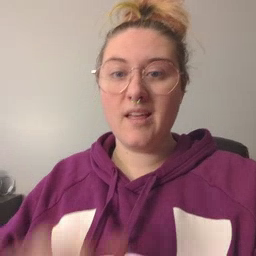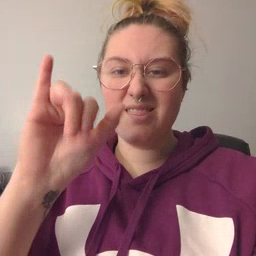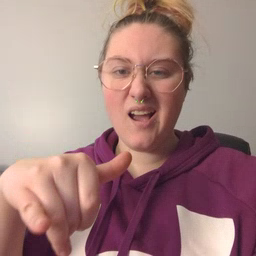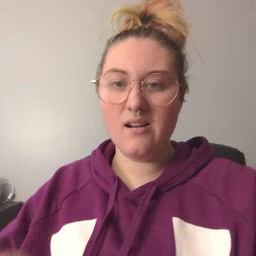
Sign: that